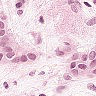
Metastatic tissue present: yes